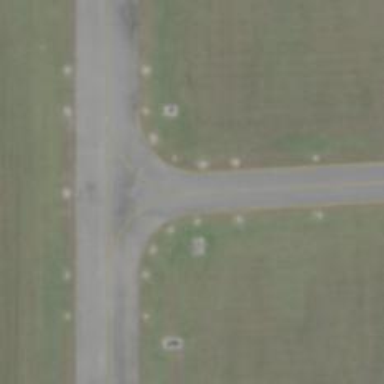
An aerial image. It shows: View of taxiway at the airport.